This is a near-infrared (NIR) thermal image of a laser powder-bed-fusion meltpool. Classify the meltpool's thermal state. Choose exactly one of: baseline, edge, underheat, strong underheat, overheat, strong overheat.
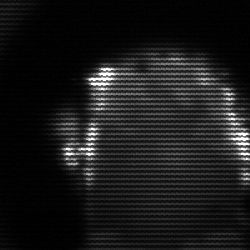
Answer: baseline